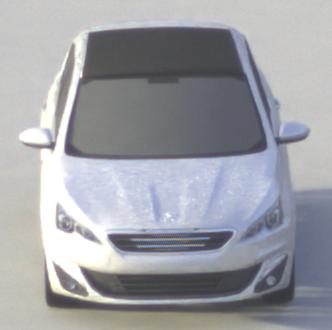
Make: Peugeot
Model: 308 VTi 82
Detailed model: 308 (II)
Model produced from: 2013/09
Model produced until: 2014/11
Doors: 5
Color: white
Road condition: dry road
Daytime: morning or afternoon
Contrast: medium contrast